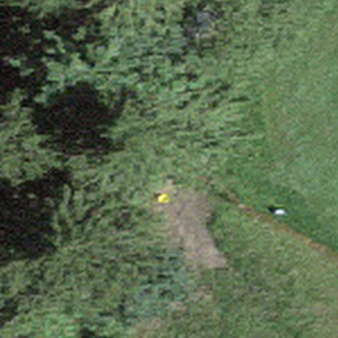
Label: other